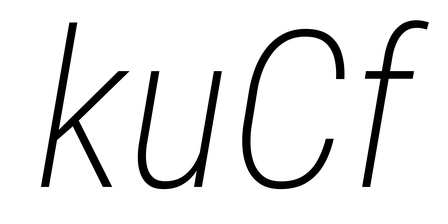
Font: Roboto-Italic_Condensed_ExtraLight_Italic